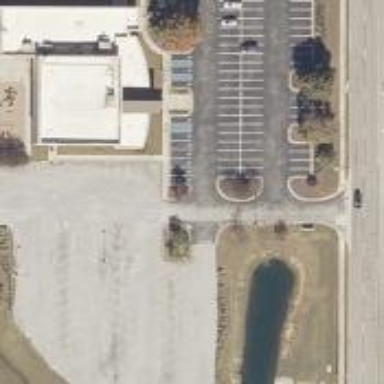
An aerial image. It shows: Parking space is available.